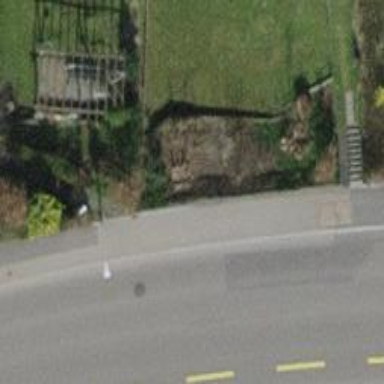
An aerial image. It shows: Paved sidewalk that serves as footway.